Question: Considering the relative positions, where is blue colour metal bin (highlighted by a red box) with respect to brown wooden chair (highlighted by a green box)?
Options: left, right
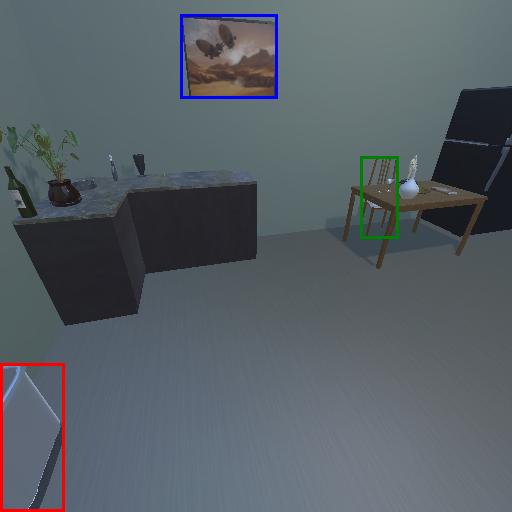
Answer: left